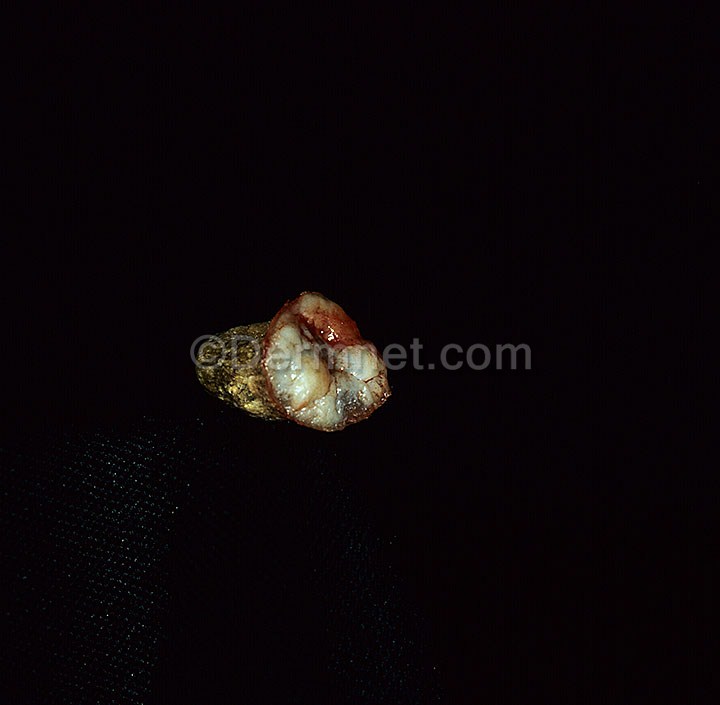
Disease: Actinic Keratosis Basal Cell Carcinoma and other Malignant Lesions